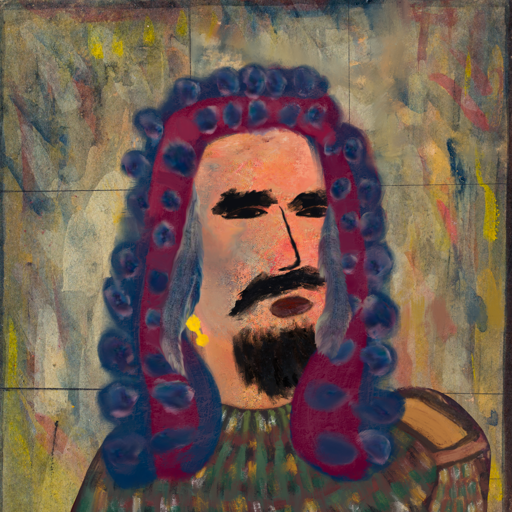
Background: GypsyMother, Head And Neck Side: Irani, Face Side: Mosgoul, Bust: After_Raid, Hair Side: Hill_Girl, Head Accessory: Blank, Second Necklace: Blank, Necklace: Blank, Baby: Blank